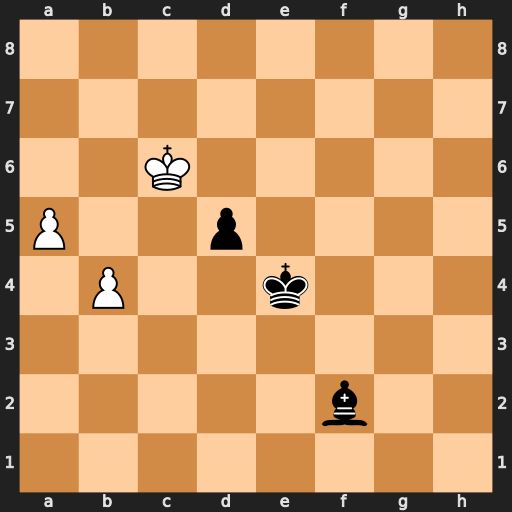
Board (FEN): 8/8/2K5/P2p4/1P2k3/8/5b2/8
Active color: w
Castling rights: -
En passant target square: -
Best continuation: a6 d4 a7 d3 a8=Q